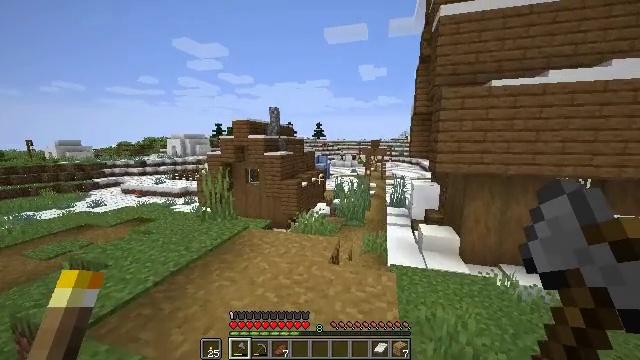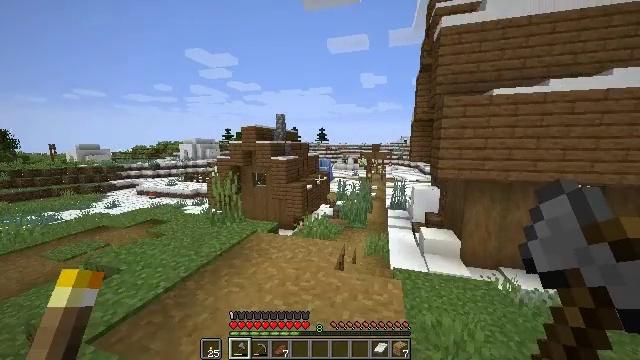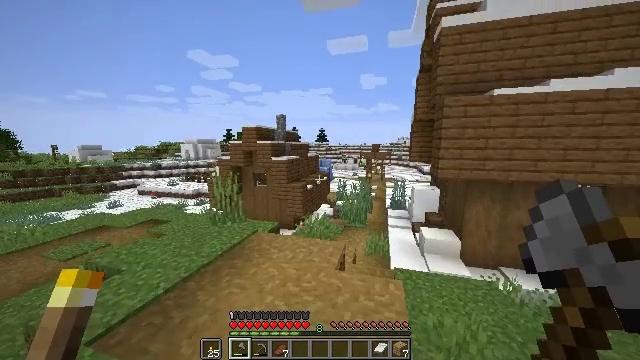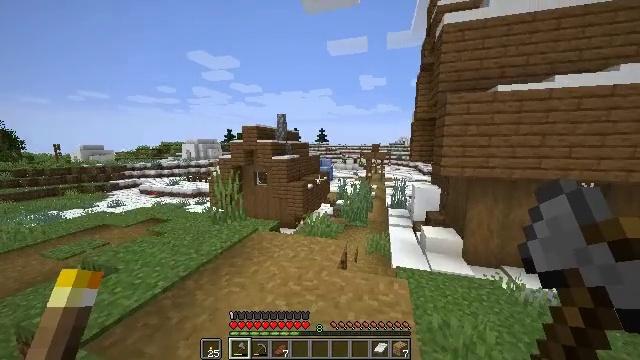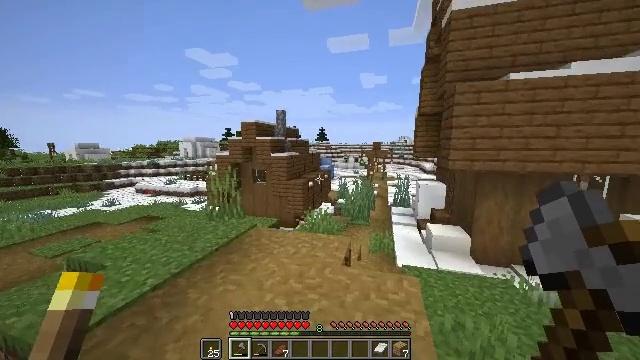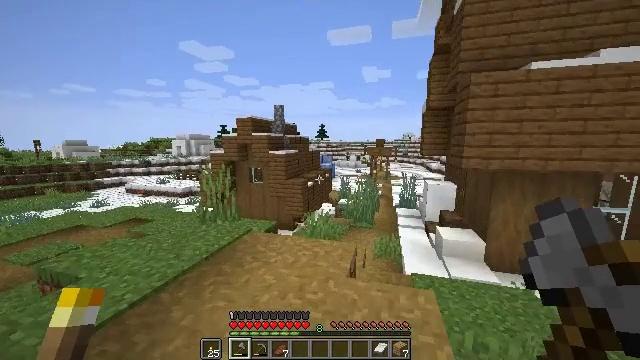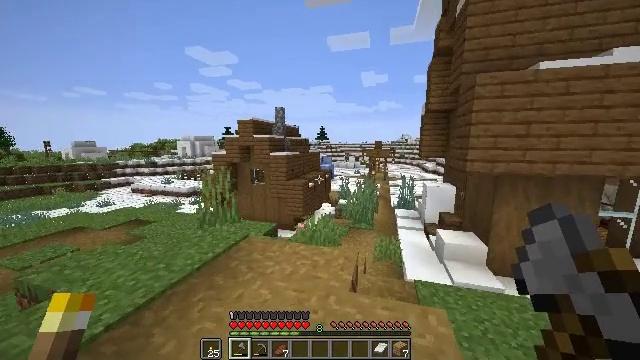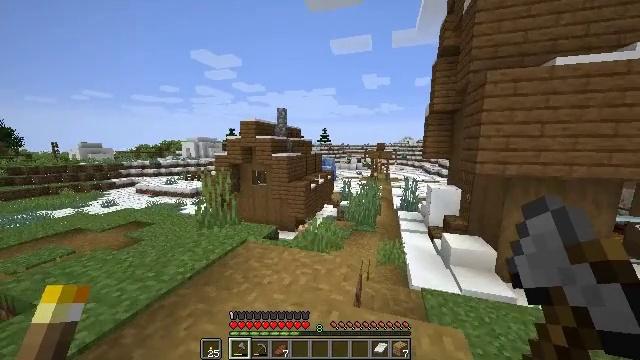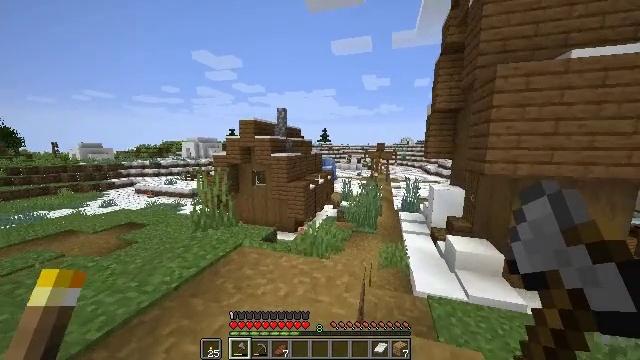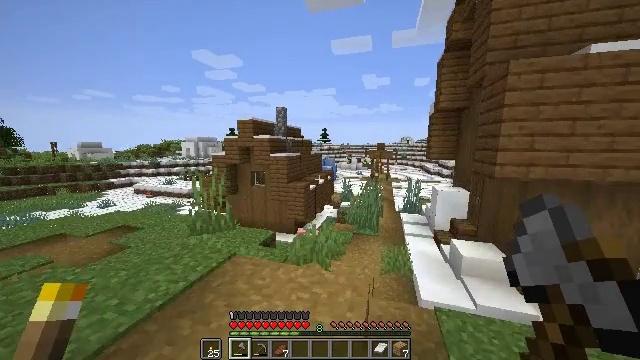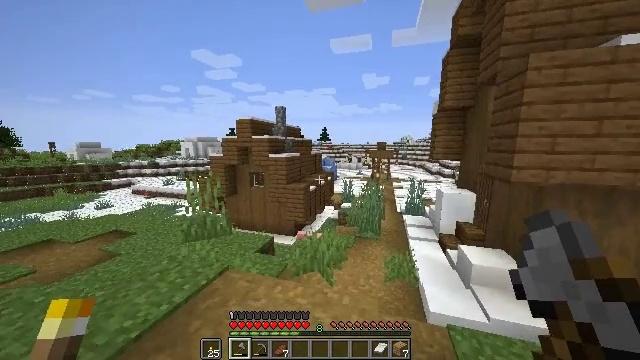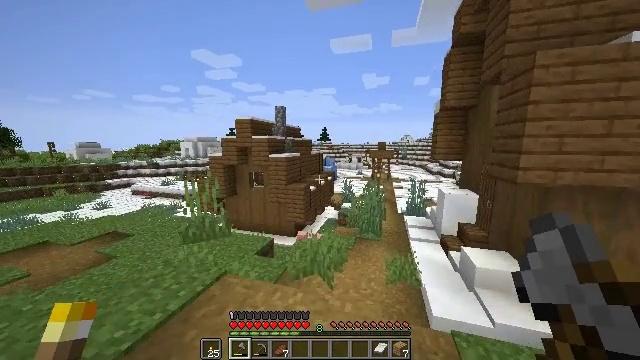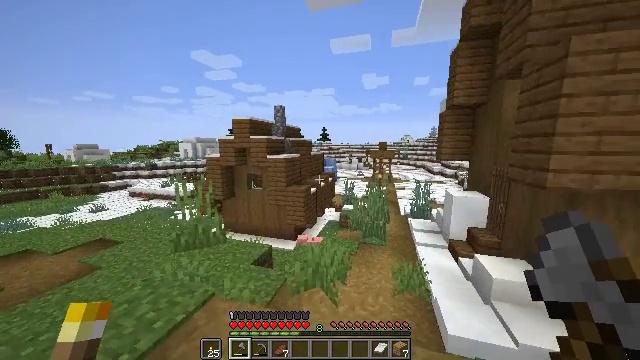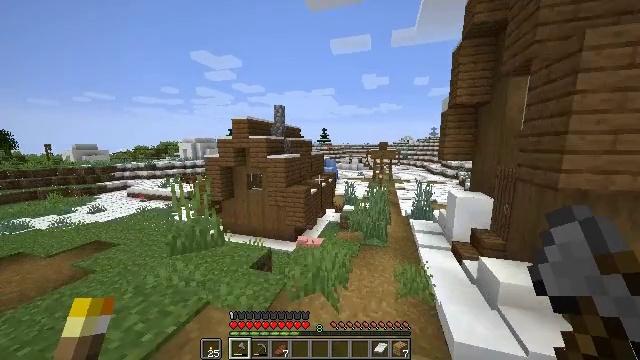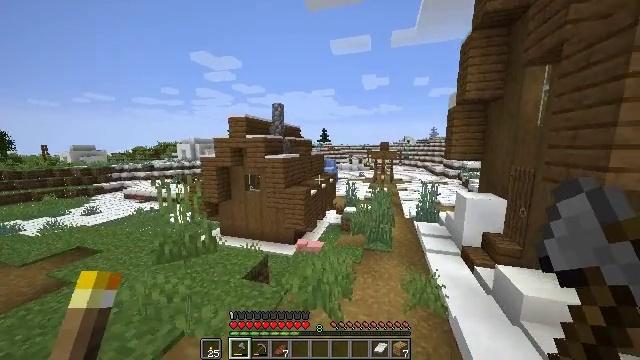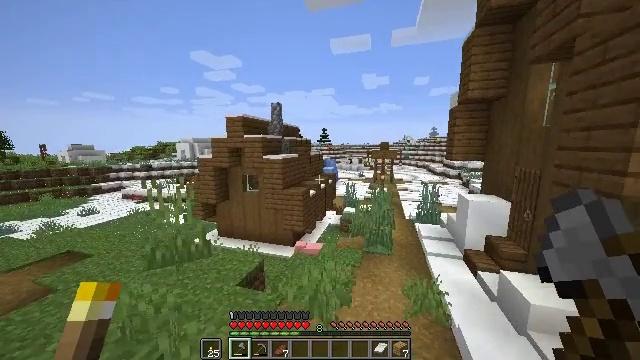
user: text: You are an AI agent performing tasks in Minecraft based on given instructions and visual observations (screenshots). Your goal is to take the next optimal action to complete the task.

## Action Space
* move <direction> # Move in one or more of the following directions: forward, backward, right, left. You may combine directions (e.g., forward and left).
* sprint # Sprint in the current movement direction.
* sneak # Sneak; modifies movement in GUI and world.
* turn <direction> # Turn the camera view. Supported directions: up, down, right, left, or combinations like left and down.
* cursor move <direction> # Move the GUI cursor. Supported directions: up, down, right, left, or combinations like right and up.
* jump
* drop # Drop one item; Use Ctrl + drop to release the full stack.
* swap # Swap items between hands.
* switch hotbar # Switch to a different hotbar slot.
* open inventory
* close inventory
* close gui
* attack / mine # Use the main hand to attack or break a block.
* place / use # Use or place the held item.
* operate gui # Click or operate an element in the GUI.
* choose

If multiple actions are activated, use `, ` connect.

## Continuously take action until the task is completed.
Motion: motion action
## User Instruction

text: Remove the white carpet from the floor.
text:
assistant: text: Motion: move forward, sprint
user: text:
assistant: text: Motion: move forward, sprint
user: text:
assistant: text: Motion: move forward, sprint
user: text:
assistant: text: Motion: move forward, sprint
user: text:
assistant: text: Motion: move forward, sprint
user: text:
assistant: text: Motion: move forward, sprint
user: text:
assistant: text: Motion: move forward, sprint
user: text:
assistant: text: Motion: move forward, sprint
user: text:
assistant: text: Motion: move forward, sprint
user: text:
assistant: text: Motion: move forward, sprint
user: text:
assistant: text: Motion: move forward, sprint
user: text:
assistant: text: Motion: move forward, sprint
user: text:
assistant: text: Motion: move forward, sprint
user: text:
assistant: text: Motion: move forward, sprint
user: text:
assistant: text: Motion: move forward and move right, sprint
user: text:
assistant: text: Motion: move forward and move right, sprint, jump
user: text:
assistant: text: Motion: move forward and move right, sprint, turn right and up, jump
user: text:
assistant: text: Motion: move forward and move right, sprint, jump
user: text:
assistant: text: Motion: move forward and move right, sprint, jump
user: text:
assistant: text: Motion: move forward and move right, sprint, jump
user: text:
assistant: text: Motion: move forward, sprint, jump
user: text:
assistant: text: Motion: move forward, sprint, turn right, jump
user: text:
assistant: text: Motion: move forward, sprint, turn right, jump
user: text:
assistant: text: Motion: move forward, sprint, turn right, jump
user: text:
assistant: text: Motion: move forward, sprint, jump
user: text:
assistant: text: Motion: move forward, sprint, jump
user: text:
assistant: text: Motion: move forward, sprint, jump
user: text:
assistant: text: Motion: move forward, sprint, jump
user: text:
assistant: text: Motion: move forward, sprint, jump
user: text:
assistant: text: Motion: move forward, sprint, jump